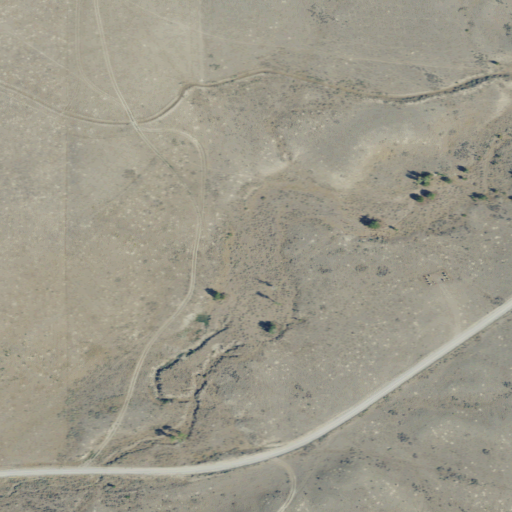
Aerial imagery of valley in Montana named Dry Gulch containing grassland, open development, low intensity development, and medium intensity development